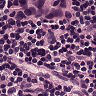
Metastatic tissue present: yes